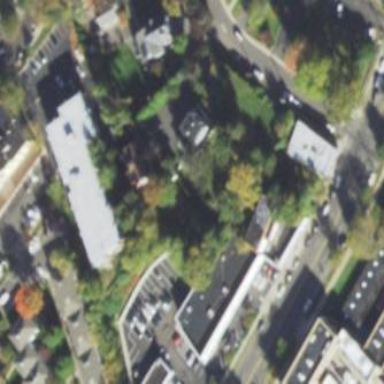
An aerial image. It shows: Building housing car shop.